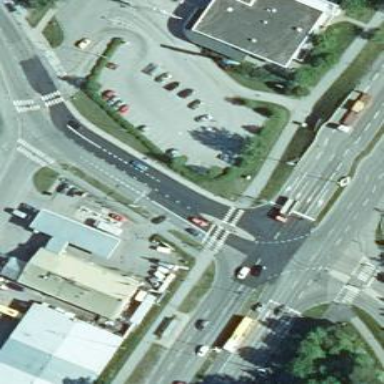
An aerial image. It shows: Asphalt cycleway with crossing.